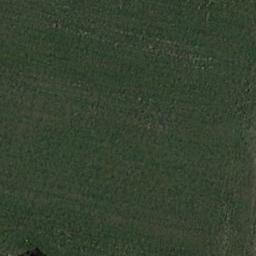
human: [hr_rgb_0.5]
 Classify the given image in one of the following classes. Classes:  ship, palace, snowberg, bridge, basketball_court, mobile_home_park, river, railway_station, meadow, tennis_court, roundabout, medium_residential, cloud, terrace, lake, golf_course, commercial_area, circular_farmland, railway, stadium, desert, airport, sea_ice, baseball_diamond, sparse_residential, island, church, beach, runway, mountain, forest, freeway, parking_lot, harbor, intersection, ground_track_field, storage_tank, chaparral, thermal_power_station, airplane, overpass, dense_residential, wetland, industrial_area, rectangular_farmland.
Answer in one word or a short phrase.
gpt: meadow